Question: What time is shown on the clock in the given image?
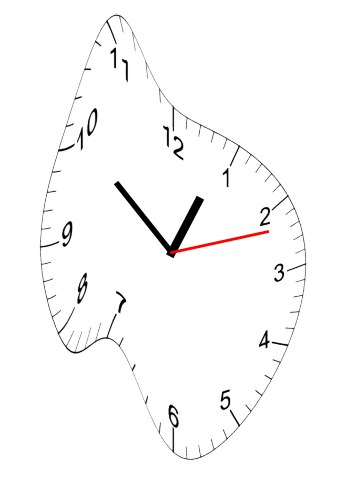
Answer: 12:51:12